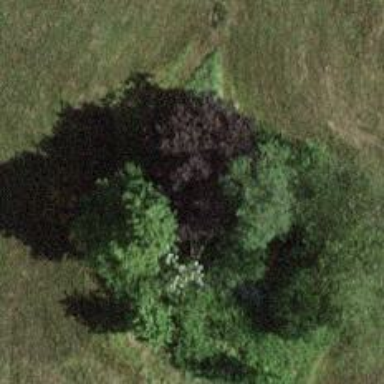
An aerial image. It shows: Beautiful tree in nature.